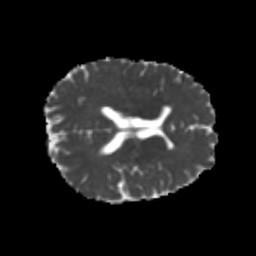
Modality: MD
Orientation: axial
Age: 24
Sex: female
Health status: healthy
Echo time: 0.074 s